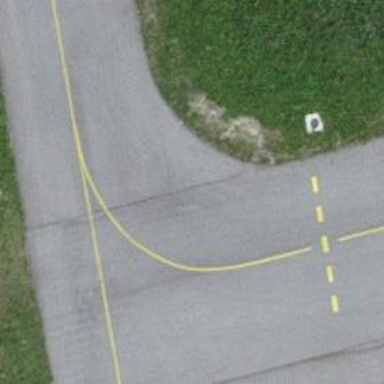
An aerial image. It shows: Image of taxiway at airport.